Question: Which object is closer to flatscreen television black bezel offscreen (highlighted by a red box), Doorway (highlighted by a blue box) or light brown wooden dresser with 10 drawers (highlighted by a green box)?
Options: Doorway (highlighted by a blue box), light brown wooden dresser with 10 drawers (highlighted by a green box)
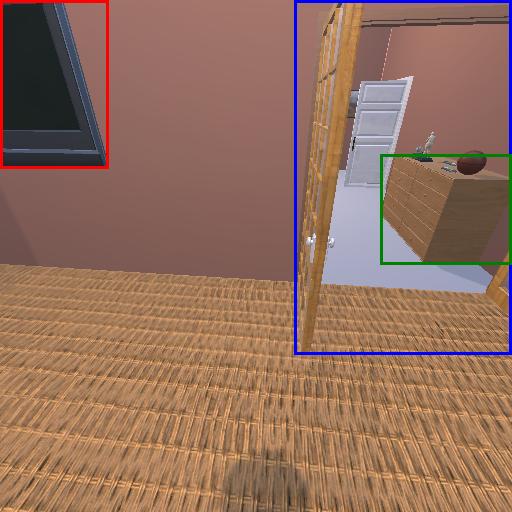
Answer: Doorway (highlighted by a blue box)